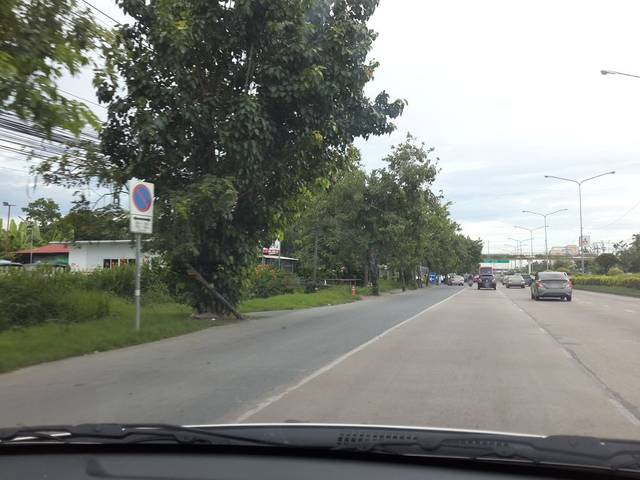
Region: Thailand
Coordinates: 13.789, 100.695